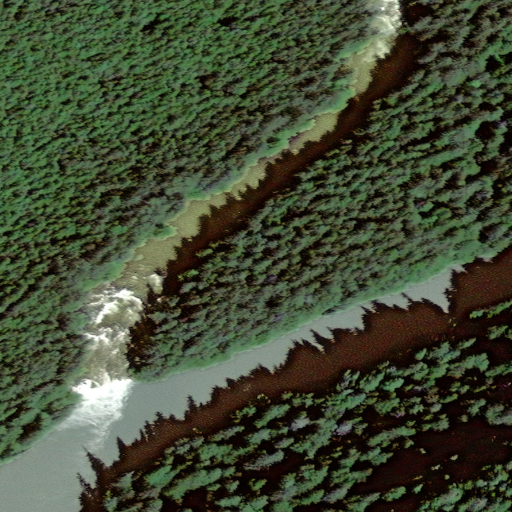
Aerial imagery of valley in Alaska named First Canyon containing only unknown